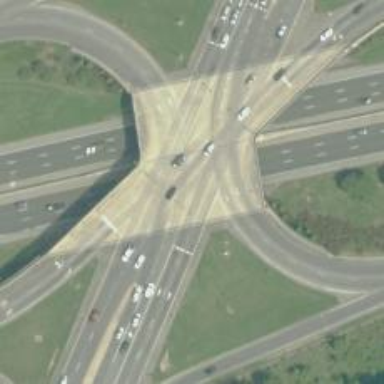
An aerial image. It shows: Bridge within motorway link at junction.